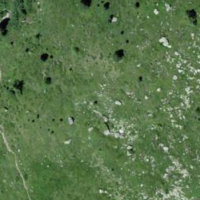
EUNIS habitat code: 31
Species observed at this site:
Phylloscopus collybita
Sturnus vulgaris
Troglodytes troglodytes
Phoenicurus ochruros
Nucifraga caryocatactes
Arnica montana
Corvus corax
Periparus ater